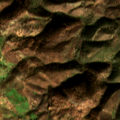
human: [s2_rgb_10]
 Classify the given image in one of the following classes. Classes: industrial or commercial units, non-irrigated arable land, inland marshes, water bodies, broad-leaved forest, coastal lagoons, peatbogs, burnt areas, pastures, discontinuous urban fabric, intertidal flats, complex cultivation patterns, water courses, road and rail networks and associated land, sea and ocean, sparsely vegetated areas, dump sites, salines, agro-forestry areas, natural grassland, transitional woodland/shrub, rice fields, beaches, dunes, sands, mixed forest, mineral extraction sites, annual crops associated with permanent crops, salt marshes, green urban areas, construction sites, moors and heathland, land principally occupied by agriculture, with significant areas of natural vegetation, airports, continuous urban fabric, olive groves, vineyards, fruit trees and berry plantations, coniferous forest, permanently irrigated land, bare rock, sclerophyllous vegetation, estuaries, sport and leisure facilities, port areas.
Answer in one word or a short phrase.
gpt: olive groves, broad-leaved forest, sclerophyllous vegetation